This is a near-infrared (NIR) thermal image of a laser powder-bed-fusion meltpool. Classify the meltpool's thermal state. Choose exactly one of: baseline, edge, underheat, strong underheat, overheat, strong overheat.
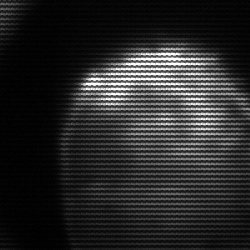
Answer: edge